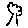
Label: tree